Question: I'm trying to bind some dynamic values to a div but for some reason the div doesn't fetch the data properly.
This is what I have:
HTML:
'''
<div class="section-content tabcontent sc7" id="gridEventLimits" style="padding: 0; background-color: #fff; display: none">
<div style="clear: both">
</div>
<table>
<tr>
<td></td>
<td></td>
<td colspan="4"></td>
</tr>
<tr>
<table class="sgrid" data-bind="visible: skills && skills.length > 0"
style="width: 100%; border-collapse: collapse; border: solid 1px #aaa">
<thead>
<tr style="background: rgb(242, 242, 225); color: #333">
<td>Event Skills
</td>
</tr>
</thead>
<tbody data-bind="foreach: skills">
<tr>
<td>
<ul class="collapsible" data-bind="attr: { id: 'collapsible' + Id }">
<li><span data-bind="text: Name" style="color: #365474"></span>
</li>
</ul>
</td>
</tr>
</tbody>
</table>
<p data-bind="visible: !skills || skills.length == 0" style="text-align: center">
-- No People Found --
</p>
</tr>
</table>
</div>
'''
Then I have js function which is called on page load event:
'''
var skillPeopleList;
function ApplyKOBindingsToSkillPeopleDetails() {
if (eventId > 0) {
var element = $('#gridEventLimits')[0];
skillPeopleList = new SkillPeopleListModel(eventId);
ko.applyBindings(skillPeopleList, element);
}
}
function SkillPeopleListModel(id) {
var self = this;
self.Id = id;
self.skills = ko.observableArray([]);
//initialize
$.ajax({
type: "POST",
contentType: "application/json; charset=utf-8",
url: "/webservices/EventScheduleService.asmx/GetEventSkills",
data: "{'eventId':" + self.Id + "}",
dataType: "json",
async: true,
success: function (data) {
result = data.d;
if (result) {
//if (result.skills) {
// result.skills.forEach(function (entry) {
result.forEach(function (entry) {
self.skills.push(entry);
});
//}
}
},
error: function (data, status, error) {
}
});
}
'''
The content of the web service response (result object) is this one:

Any idea what am I doing wrong? I'm new with Knockoutjs and I'm still learning the framework.
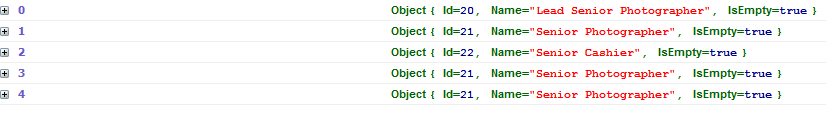
Answer: Changing the bindings to
'''
skills && skills().length > 0
'''
And
'''
!skills() || skills().length == 0
'''
Will fix it. Skills is an observableArray, so skills.length will cause an error and break the other bindings. Unwrapping the observable and then checking length will fix it.
As a side note, this kind of logic would be better placed inside the view-model, so you can keep your model-view and view-model separate.